Field crop: maize
Growth stage: 2
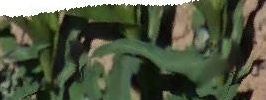
Species: maize